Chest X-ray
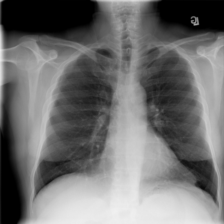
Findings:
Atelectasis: negative
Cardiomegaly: negative
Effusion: negative
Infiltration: negative
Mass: negative
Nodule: negative
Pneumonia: negative
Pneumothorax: negative
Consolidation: negative
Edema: negative
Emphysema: negative
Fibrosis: negative
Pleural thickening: negative
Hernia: negative